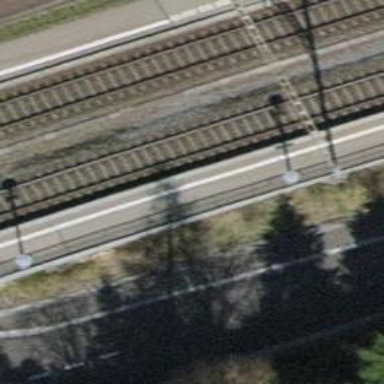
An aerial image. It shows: Stop position for public transport on the railway.